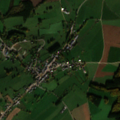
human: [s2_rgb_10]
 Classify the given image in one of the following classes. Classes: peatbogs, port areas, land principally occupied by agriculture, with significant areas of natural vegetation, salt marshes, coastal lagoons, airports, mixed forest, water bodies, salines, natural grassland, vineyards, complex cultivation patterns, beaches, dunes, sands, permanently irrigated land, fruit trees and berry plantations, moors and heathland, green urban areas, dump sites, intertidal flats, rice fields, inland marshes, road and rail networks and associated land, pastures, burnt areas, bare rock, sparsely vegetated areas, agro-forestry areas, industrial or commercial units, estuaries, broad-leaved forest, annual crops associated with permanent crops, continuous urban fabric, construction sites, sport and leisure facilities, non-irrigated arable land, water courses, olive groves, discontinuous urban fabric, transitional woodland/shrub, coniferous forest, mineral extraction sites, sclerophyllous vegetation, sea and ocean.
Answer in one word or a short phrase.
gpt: discontinuous urban fabric, complex cultivation patterns, land principally occupied by agriculture, with significant areas of natural vegetation, coniferous forest